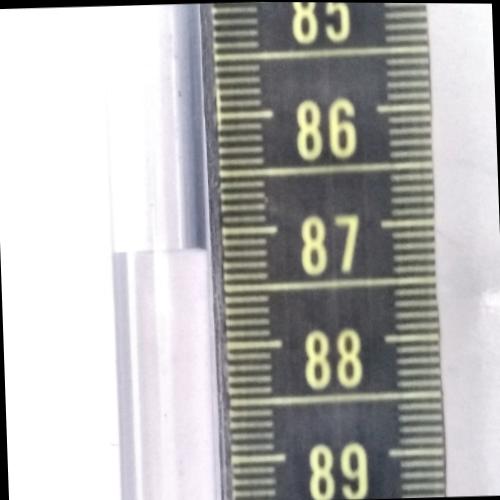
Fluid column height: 87.2 cm